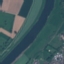
Land use / land cover class: River